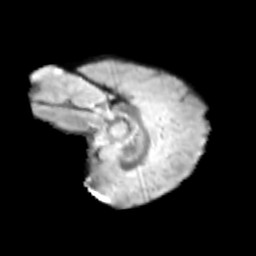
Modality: T2w
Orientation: sagittal
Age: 11
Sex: male
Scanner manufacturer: siemens
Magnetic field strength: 3 T
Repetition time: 3.8 s
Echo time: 0.07 s